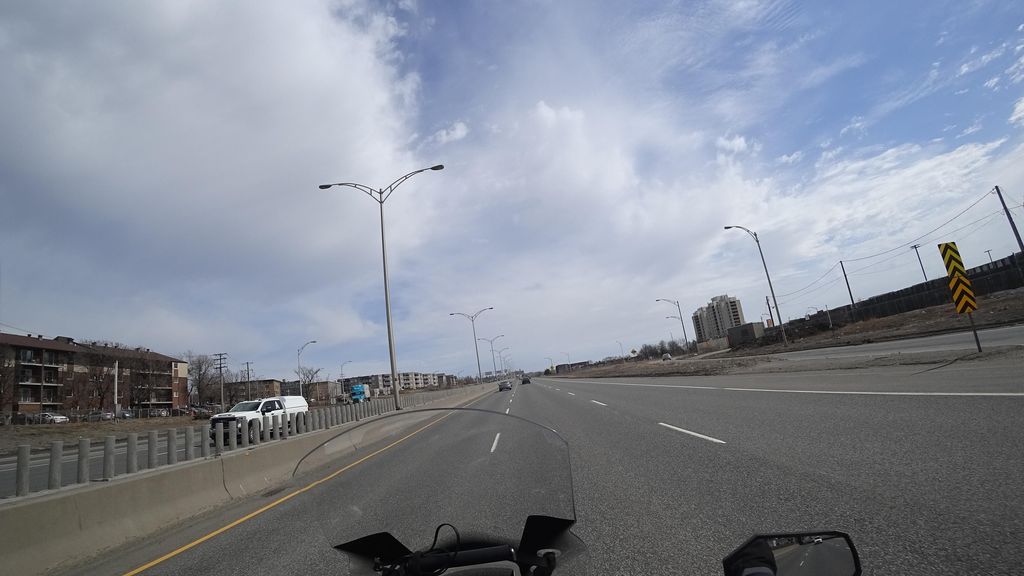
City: quebec_city